Interaction volume radius: 10 \u00c5
Interaction volume height: 10 \u00c5
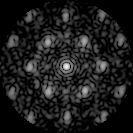
Disorder parameter: 0.4066